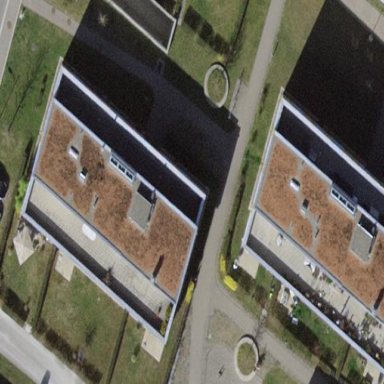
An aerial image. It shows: Building with flat roof.